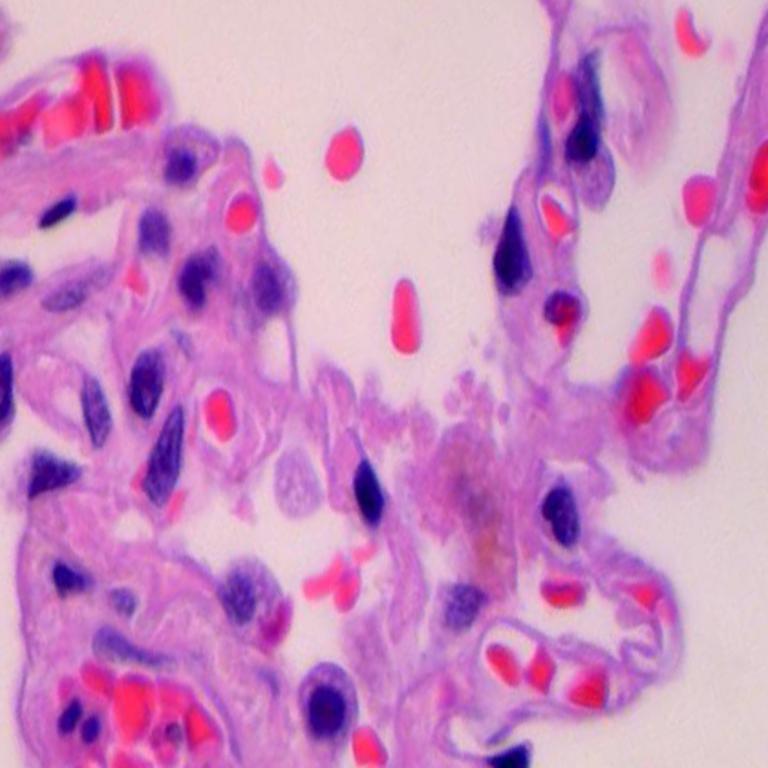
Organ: lung
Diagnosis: benign